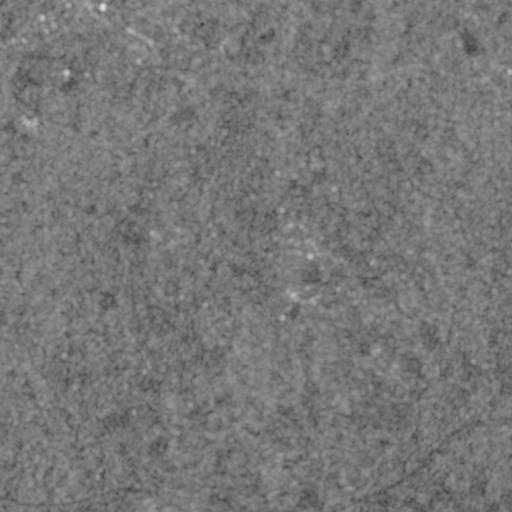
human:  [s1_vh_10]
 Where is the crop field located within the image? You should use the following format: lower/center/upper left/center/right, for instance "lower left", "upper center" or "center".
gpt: The crop field is located in the upper of the image.
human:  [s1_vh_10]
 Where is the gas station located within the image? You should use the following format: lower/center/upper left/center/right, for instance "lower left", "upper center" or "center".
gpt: The gas station is located in the upper right of the image.
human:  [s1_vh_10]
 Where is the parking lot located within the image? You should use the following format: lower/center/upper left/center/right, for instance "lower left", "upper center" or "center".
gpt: The parking lot is located in the upper of the image.
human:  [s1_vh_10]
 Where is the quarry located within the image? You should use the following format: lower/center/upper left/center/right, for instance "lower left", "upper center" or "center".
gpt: The quarry is located in the upper right of the image.
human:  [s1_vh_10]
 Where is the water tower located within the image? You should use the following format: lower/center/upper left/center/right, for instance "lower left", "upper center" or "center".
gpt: The water tower is located in the upper right of the image.
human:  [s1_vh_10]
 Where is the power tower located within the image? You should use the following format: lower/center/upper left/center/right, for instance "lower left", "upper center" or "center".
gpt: There is no power tower in the image.

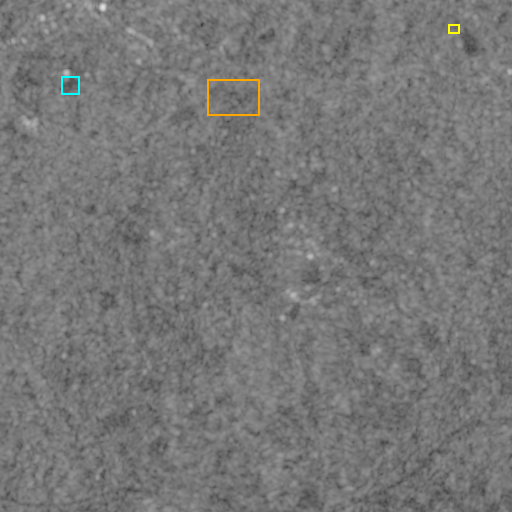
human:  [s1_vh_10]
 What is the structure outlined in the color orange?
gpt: The structure outlined in orange is a crop field.
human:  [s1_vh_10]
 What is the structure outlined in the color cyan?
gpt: The structure outlined in cyan is a park.
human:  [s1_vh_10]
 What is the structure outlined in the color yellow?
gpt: The structure outlined in yellow is a quarry.
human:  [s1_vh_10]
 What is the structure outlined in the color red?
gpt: There is no red outline.